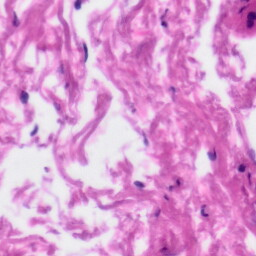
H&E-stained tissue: Tonsil